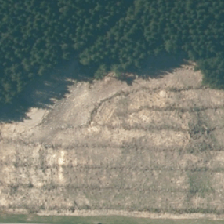
Land cover: harvested_forest